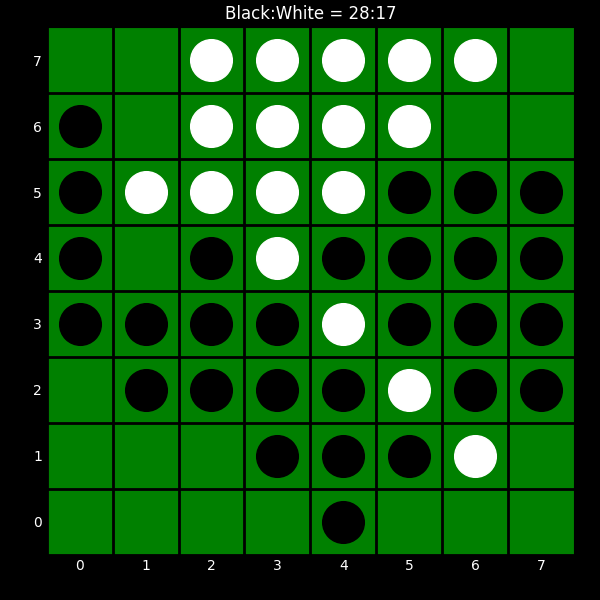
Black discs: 28
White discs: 17